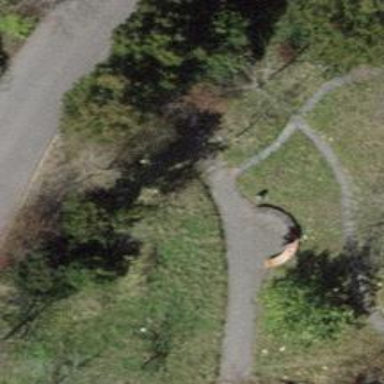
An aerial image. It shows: Compacted footway.